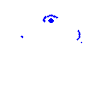
Particle: pion